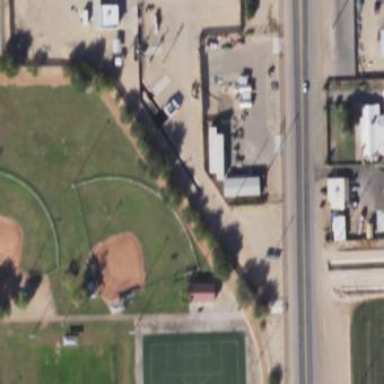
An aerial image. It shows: Baseball pitch for leisure and sports activities.